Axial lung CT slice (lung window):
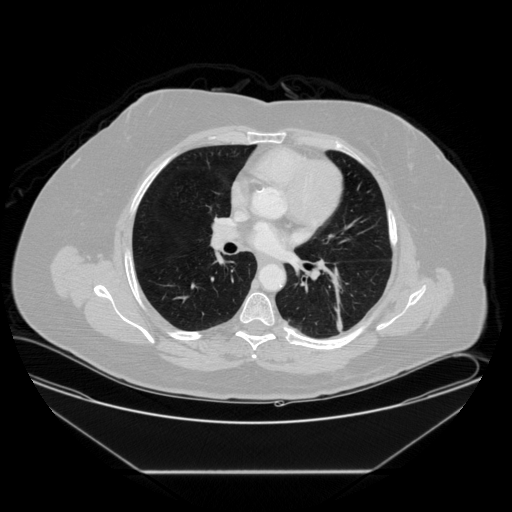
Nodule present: no